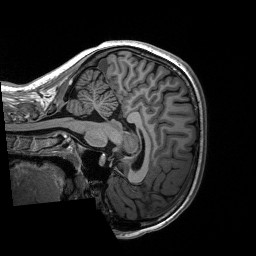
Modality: T1w
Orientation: sagittal
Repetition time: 8 s
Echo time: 0.066 s